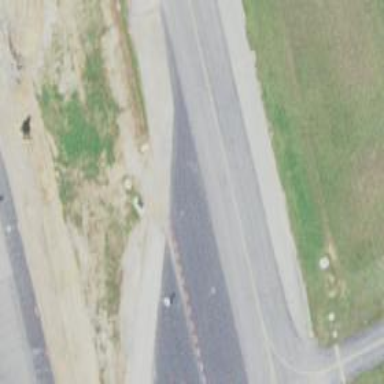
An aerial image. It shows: Image of taxiway at airport.